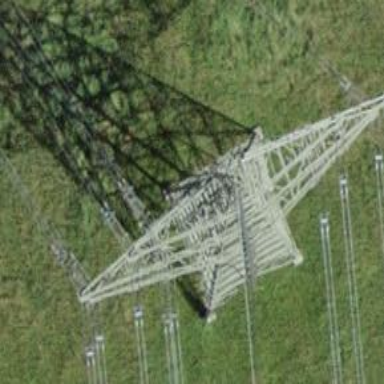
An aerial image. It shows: Power line with three cables.